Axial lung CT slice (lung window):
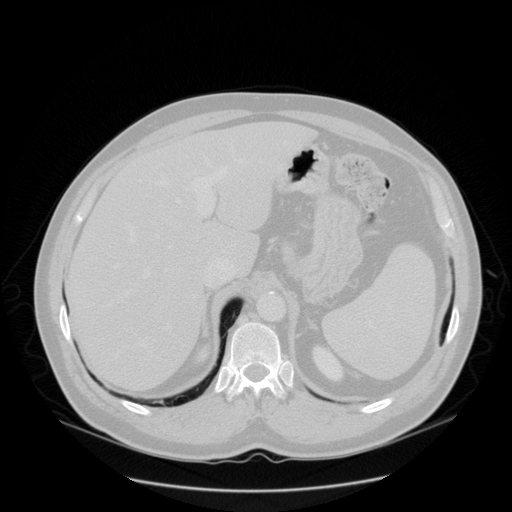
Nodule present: no